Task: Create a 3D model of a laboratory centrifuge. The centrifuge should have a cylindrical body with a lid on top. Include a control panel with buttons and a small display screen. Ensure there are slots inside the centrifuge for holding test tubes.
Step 320:
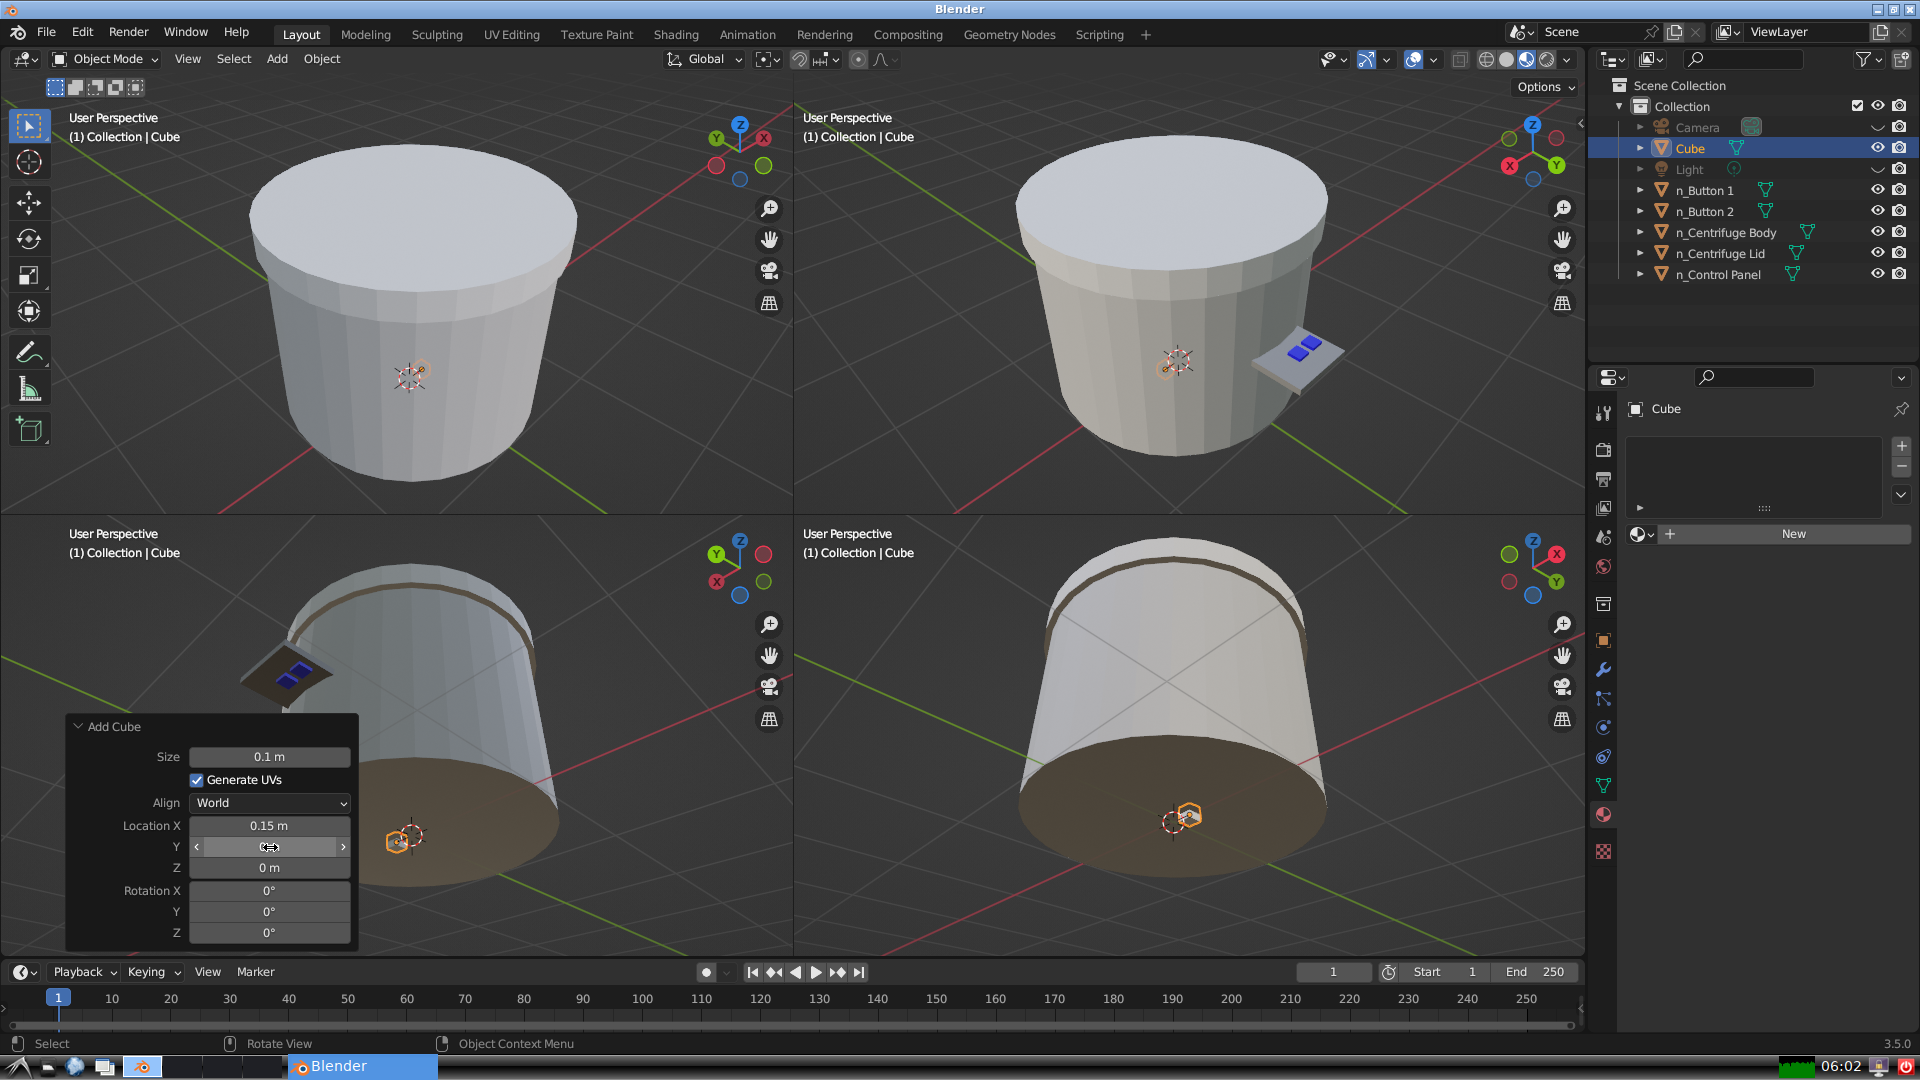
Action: click: no